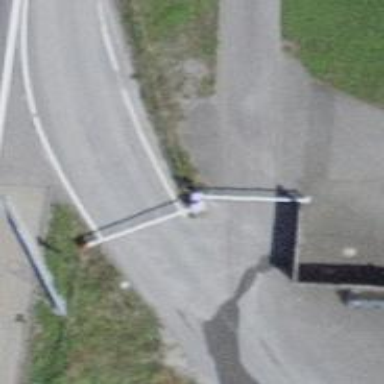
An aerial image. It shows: Lift gate barrier.